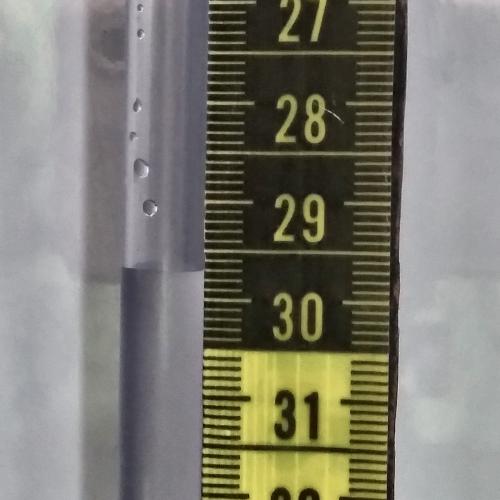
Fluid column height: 29.7 cm